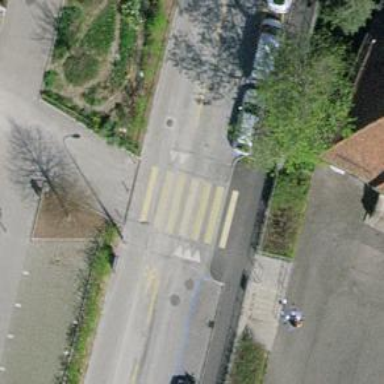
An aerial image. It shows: Residential road with asphalt surface. There is opposite lane cycleway on the left side.